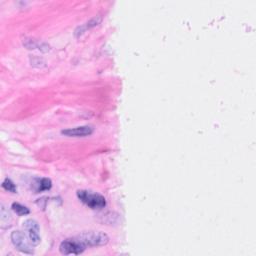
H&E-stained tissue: Breast